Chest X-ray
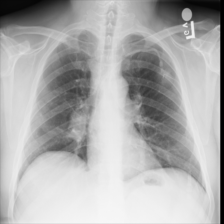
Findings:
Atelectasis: negative
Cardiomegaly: negative
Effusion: negative
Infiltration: negative
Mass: negative
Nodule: negative
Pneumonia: negative
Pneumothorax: negative
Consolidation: negative
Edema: negative
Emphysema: negative
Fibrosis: negative
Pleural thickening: positive
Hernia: negative